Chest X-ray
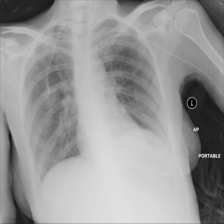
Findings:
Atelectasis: negative
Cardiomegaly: negative
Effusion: negative
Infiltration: negative
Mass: negative
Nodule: negative
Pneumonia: negative
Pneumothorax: negative
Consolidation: negative
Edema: negative
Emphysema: negative
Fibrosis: negative
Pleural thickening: negative
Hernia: negative